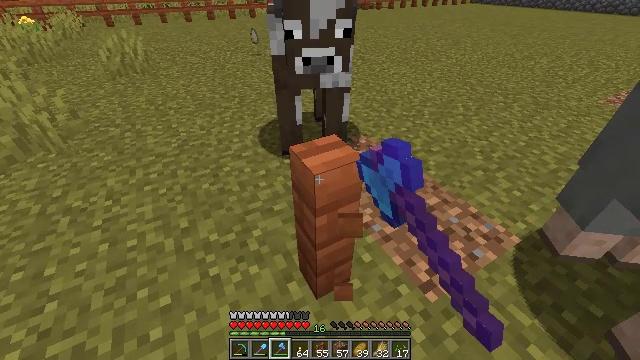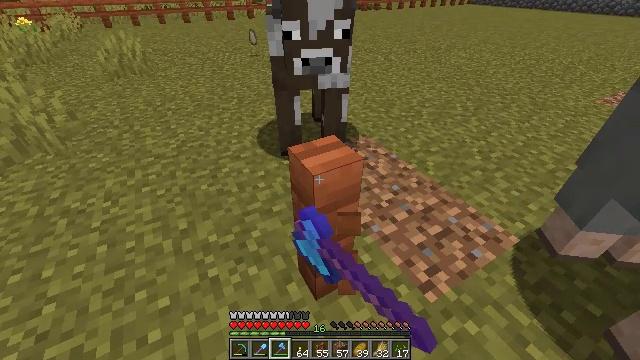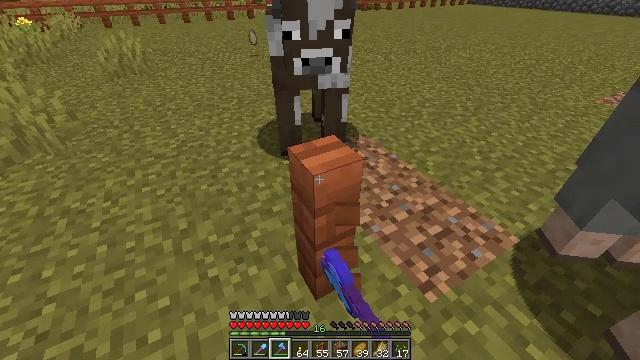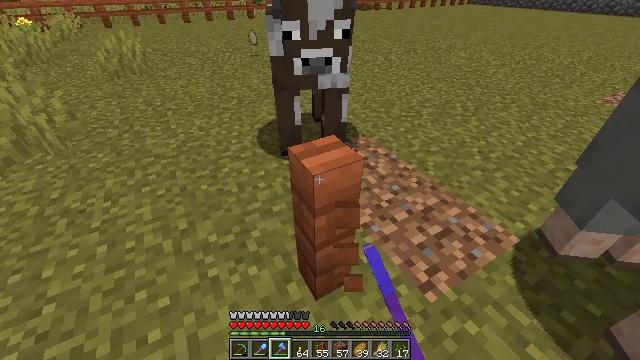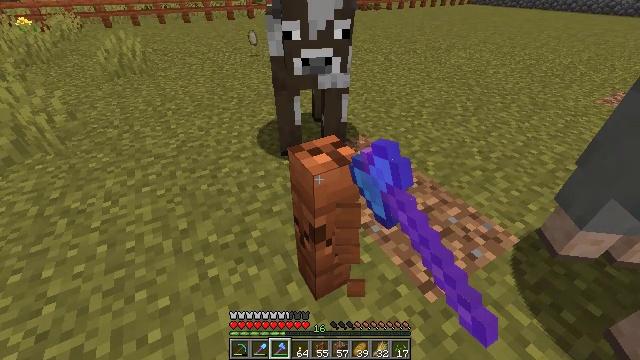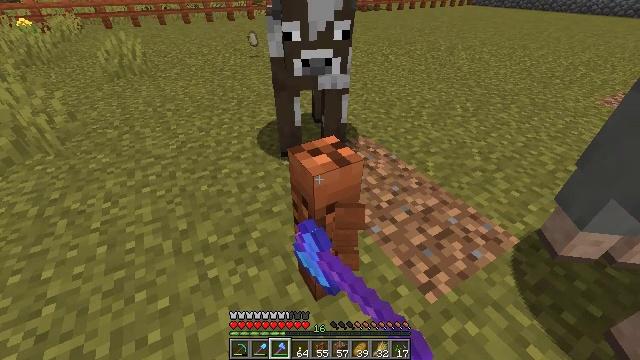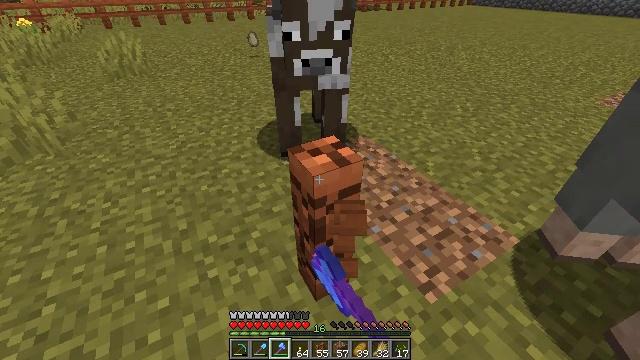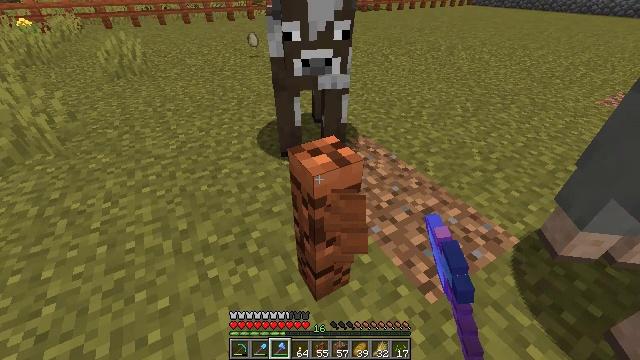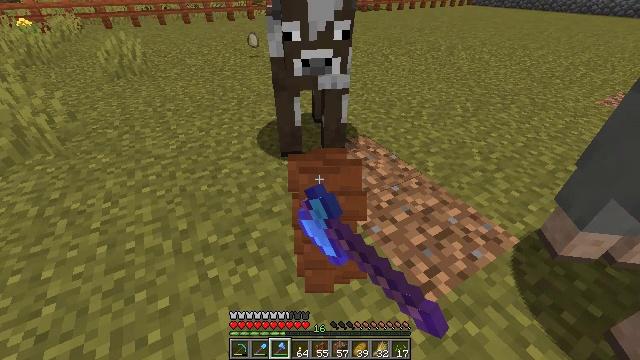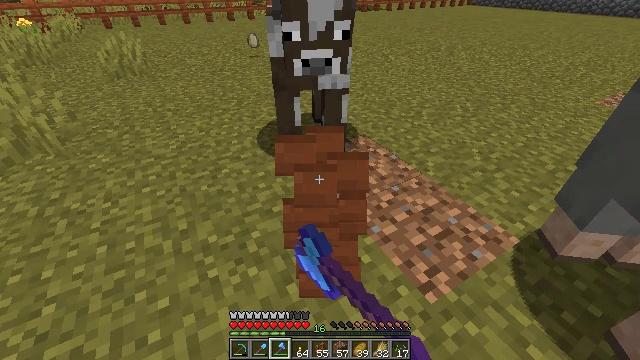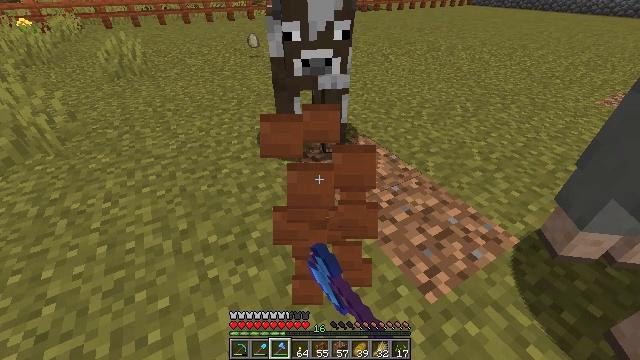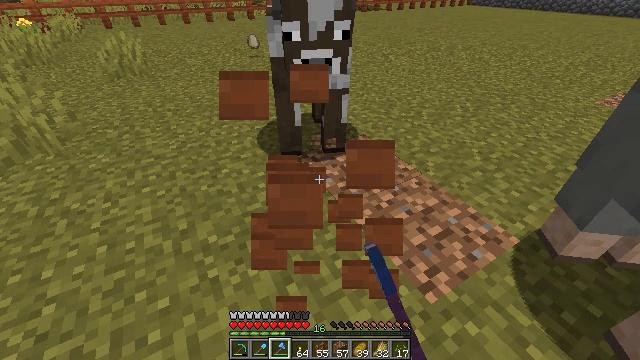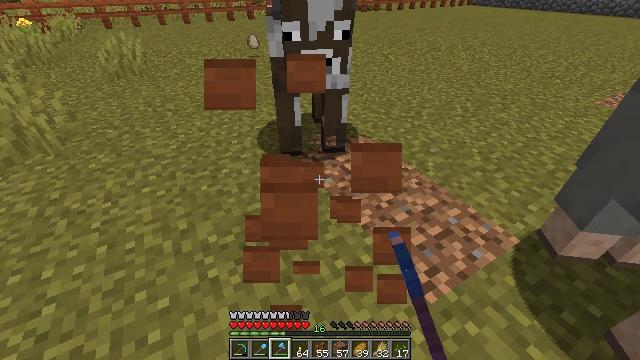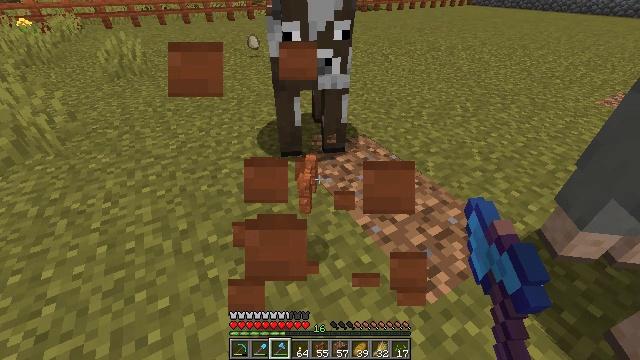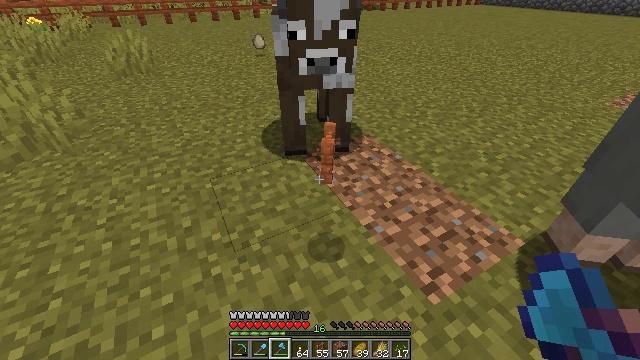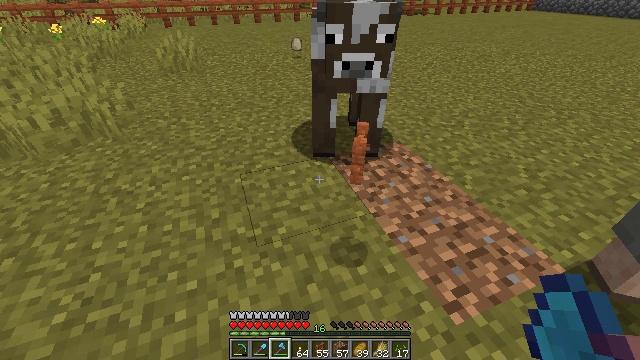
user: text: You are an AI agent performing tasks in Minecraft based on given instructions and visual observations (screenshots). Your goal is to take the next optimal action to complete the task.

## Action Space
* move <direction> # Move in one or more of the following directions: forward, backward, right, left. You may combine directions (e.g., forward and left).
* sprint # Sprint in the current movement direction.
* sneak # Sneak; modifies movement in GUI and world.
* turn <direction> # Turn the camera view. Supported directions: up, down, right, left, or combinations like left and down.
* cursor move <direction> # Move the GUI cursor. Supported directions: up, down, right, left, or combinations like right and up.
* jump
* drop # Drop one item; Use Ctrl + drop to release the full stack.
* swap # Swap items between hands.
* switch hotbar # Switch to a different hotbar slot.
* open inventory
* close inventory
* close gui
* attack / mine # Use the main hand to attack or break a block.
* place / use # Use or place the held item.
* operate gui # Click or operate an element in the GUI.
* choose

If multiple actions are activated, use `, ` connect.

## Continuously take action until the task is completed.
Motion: motion action
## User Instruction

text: Reclaim the acacia fence from a structure.
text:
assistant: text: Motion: attack / mine
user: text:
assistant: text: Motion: attack / mine
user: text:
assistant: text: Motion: attack / mine
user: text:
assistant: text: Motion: attack / mine
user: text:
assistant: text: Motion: attack / mine
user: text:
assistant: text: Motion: attack / mine
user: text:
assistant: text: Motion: attack / mine
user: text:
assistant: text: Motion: attack / mine
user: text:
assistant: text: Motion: attack / mine
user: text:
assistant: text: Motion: attack / mine
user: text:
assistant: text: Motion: no_op
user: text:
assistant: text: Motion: no_op
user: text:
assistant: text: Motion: no_op
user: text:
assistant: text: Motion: turn left
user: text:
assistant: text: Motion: turn left
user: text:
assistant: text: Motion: turn left and up
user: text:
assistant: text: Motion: move forward and move right, turn left and up
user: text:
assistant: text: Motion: move forward and move right, turn left and up
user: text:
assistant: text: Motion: move forward and move right
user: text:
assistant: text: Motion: move forward and move right
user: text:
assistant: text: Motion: move forward and move right
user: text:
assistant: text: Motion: move forward and move right
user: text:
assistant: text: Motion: move forward and move right
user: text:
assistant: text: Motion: move forward and move right
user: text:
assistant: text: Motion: move forward, turn left and up
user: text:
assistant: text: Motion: turn left and up
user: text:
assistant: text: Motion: turn left and up
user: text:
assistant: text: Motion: turn left
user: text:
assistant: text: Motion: turn left
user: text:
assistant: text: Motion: no_op